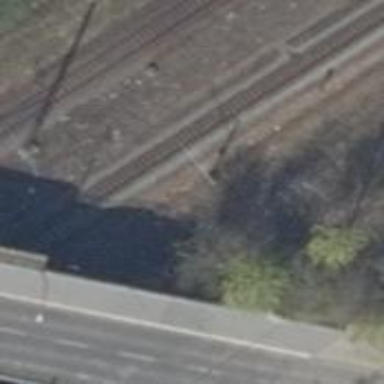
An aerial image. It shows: Milestone along the railway track with catenary mast.